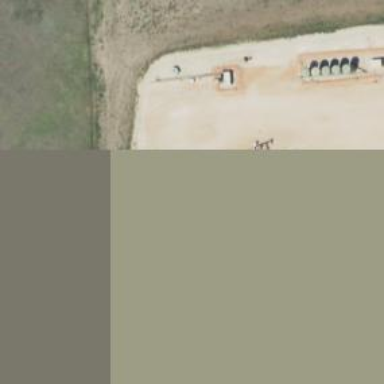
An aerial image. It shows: Petroleum well that is man-made.